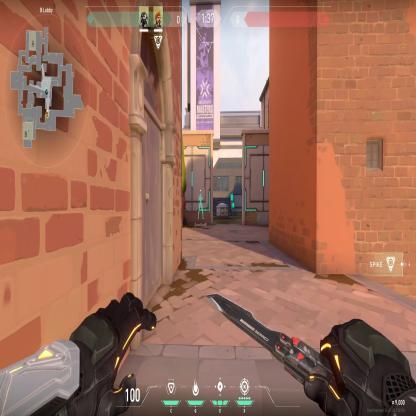
Label: teammate